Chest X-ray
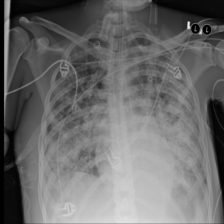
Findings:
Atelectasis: negative
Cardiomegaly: negative
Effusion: negative
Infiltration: negative
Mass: negative
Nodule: negative
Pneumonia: negative
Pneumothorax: negative
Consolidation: negative
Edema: negative
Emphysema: negative
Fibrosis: negative
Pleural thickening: negative
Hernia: negative